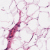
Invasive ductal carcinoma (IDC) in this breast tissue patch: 0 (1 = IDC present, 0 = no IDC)